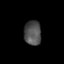
Tissue: prostate
Cell type: T cells
Senescence score: 0.3401
Nuclear area (px): 411
Mean DAPI intensity: 80.277